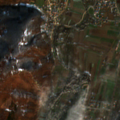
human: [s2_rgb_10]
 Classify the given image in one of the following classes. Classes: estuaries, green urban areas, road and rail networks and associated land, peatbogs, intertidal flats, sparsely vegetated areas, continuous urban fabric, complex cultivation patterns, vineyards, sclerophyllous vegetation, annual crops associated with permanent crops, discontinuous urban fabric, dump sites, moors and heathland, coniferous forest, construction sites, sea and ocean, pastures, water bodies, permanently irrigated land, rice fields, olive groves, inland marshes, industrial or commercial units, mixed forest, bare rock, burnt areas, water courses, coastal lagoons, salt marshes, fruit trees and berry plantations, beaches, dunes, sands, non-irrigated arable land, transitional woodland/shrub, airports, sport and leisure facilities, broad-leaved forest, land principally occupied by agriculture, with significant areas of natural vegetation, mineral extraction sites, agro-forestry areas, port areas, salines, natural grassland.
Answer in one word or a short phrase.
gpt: discontinuous urban fabric, non-irrigated arable land, land principally occupied by agriculture, with significant areas of natural vegetation, broad-leaved forest